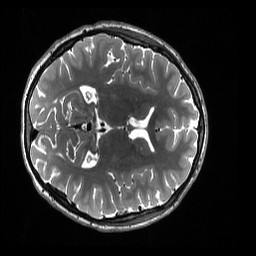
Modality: T2w
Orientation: axial
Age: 23
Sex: female